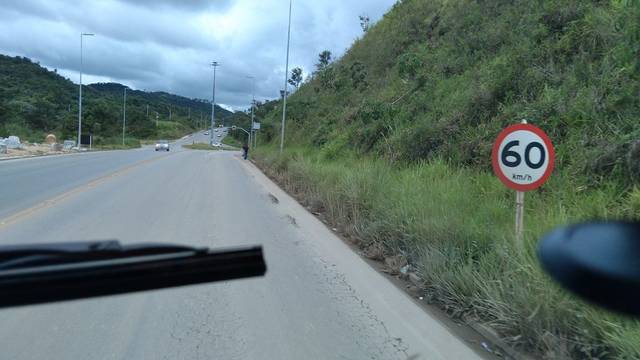
Region: Brazil
Coordinates: -19.877, -43.865